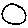
Label: circle